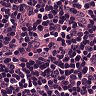
Metastatic tissue present: no